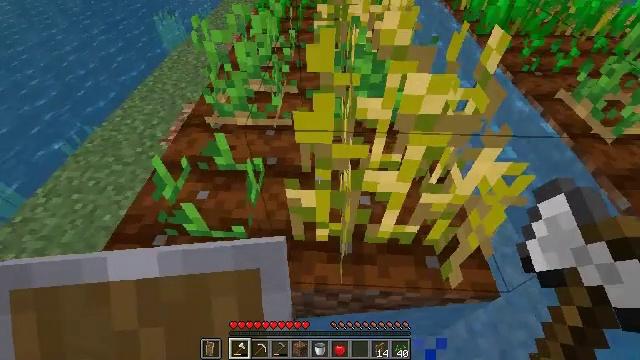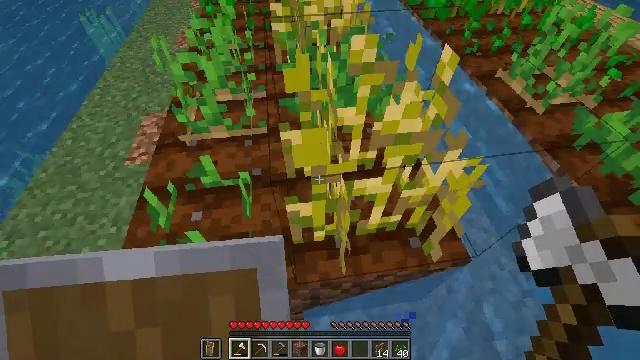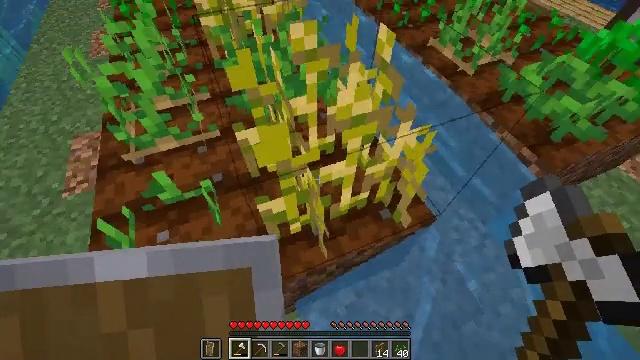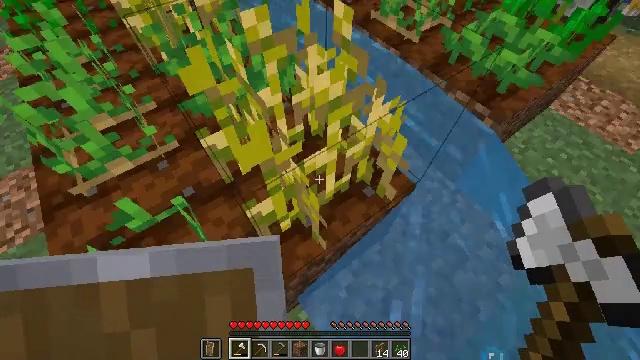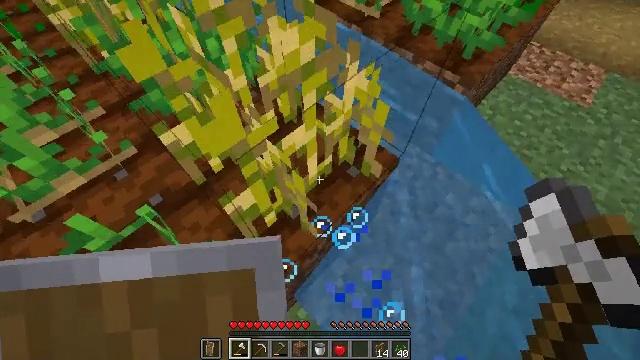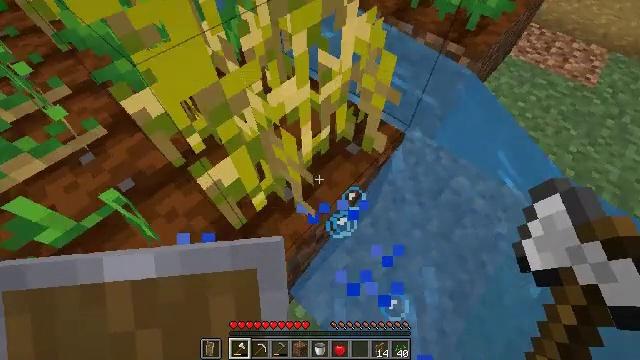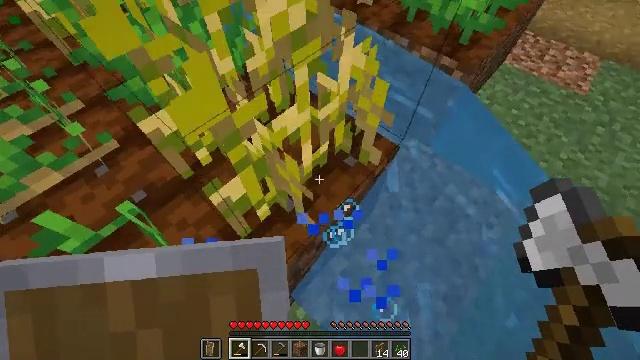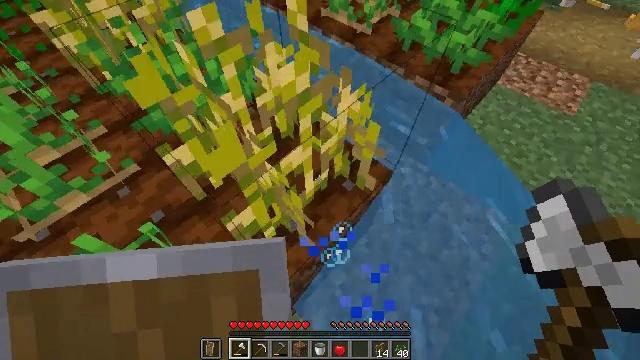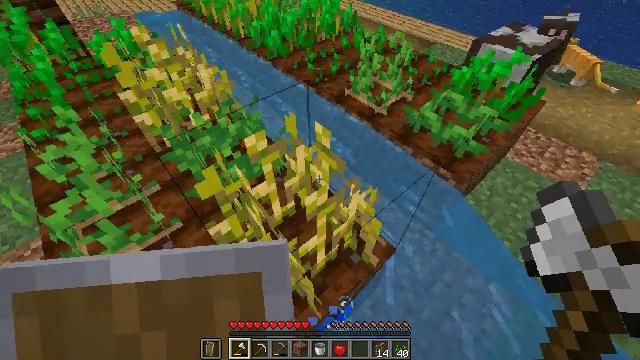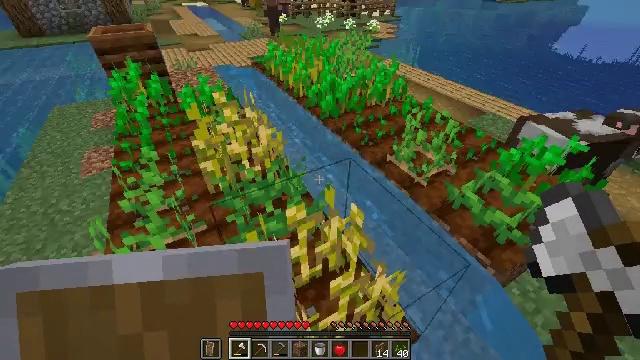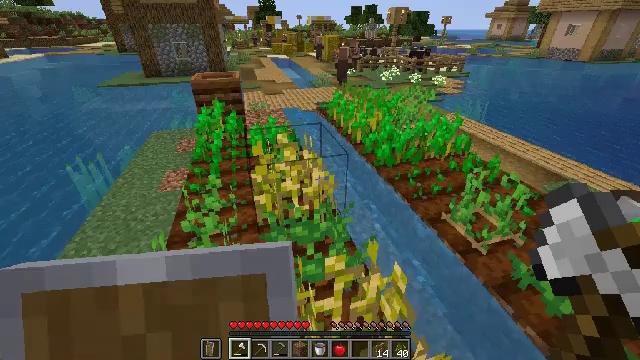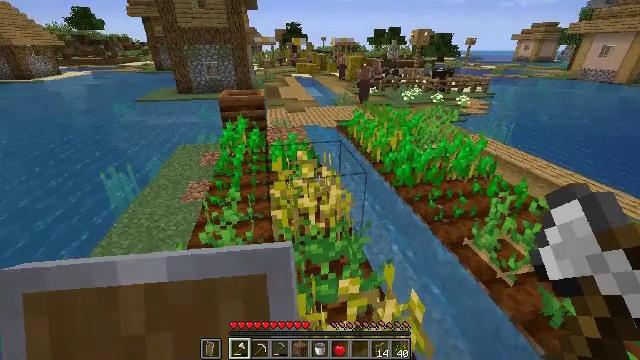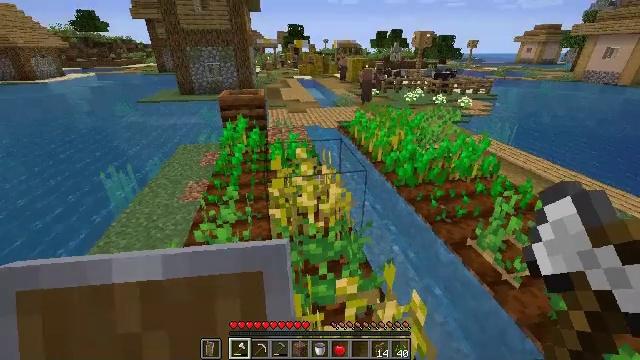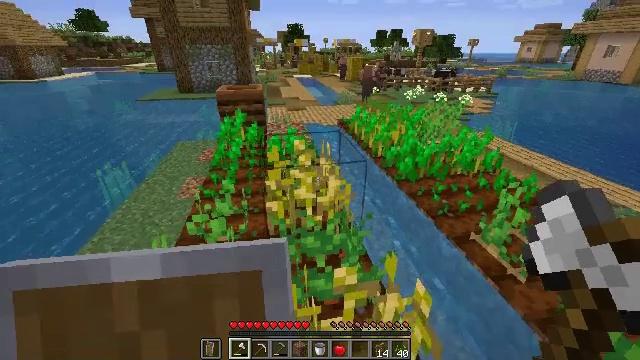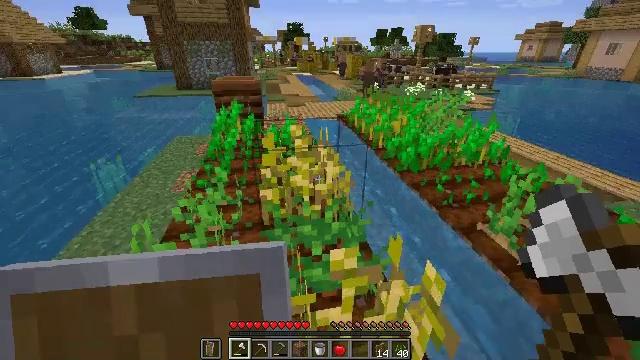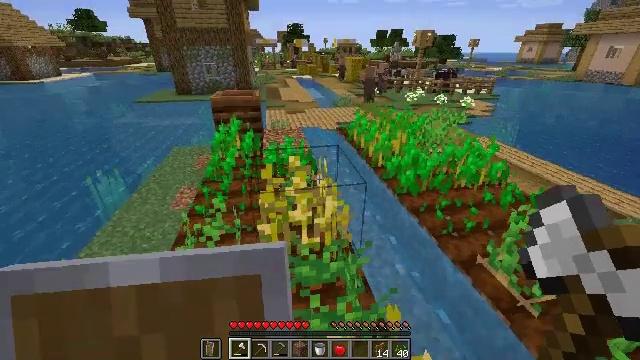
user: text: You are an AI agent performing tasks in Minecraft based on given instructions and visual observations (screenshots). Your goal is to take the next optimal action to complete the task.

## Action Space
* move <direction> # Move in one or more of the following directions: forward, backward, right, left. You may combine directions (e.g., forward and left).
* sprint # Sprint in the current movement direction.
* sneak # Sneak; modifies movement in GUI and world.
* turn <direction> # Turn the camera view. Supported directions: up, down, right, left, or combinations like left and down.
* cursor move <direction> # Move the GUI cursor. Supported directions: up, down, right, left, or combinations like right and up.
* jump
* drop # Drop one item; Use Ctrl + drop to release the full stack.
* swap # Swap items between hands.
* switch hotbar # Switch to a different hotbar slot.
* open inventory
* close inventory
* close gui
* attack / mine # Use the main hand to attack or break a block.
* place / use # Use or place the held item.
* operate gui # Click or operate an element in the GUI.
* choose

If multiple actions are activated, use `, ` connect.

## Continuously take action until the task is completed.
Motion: motion action
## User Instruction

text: Gather wheat by left-clicking on it.
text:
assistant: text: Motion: move forward, turn right and down
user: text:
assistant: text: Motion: move forward, turn right and down
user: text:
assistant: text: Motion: move forward, turn right and down
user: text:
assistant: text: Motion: move forward, turn right
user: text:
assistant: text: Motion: move forward, turn right
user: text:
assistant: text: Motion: move forward
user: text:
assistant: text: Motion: move forward, turn up
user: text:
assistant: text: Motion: move forward, turn left and up
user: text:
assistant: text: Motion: turn left and up
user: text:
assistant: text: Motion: turn left and up
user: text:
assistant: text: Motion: turn left and up
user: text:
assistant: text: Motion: move forward, jump
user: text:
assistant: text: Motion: move forward, jump
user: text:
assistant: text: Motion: move forward, jump
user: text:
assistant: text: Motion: move forward, jump
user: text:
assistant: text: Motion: move forward, jump
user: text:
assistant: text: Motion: move forward, turn left and down, jump
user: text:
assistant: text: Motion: move forward and move left, turn down, jump
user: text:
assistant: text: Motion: move forward and move left, turn down
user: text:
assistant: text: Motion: move forward and move left, turn down
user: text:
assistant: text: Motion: move forward and move left, turn down
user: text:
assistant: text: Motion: move left, turn down
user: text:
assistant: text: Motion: turn down
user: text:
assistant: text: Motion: no_op
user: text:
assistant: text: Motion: no_op
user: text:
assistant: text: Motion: no_op
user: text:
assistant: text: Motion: turn right and down
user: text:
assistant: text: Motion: turn right and down
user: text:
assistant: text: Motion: turn right and down
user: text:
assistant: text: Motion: turn right, attack / mine